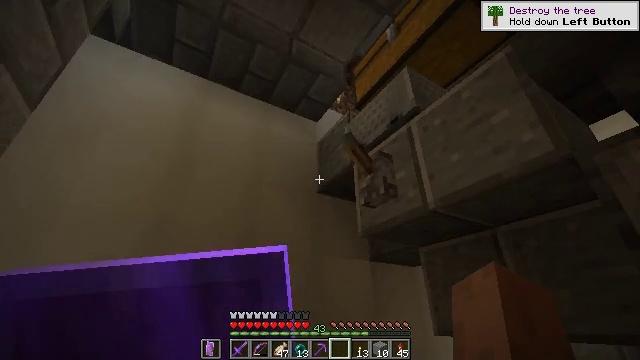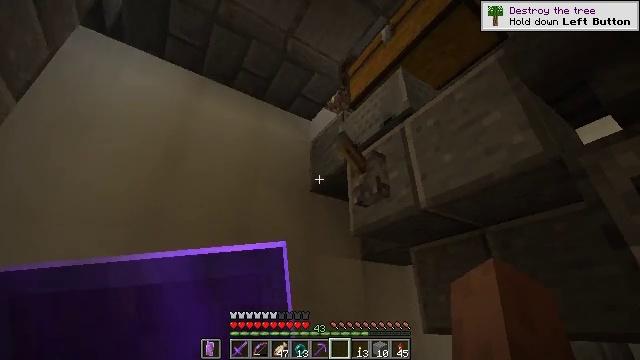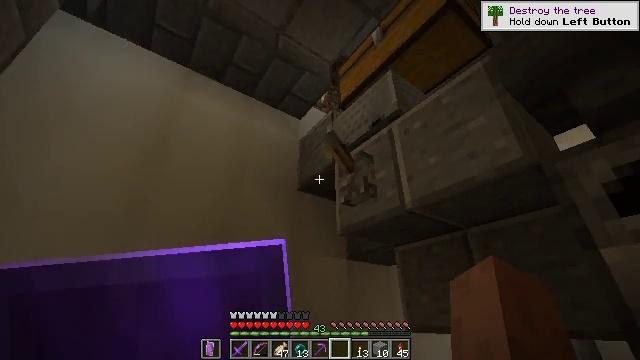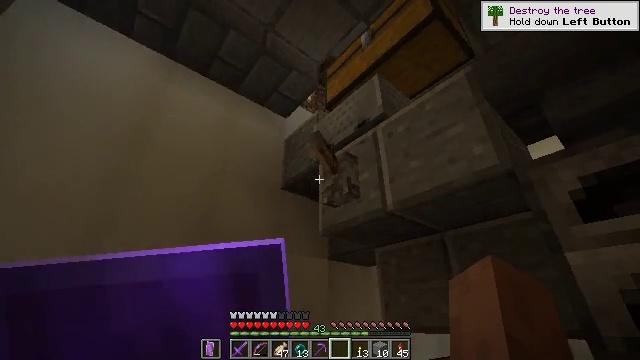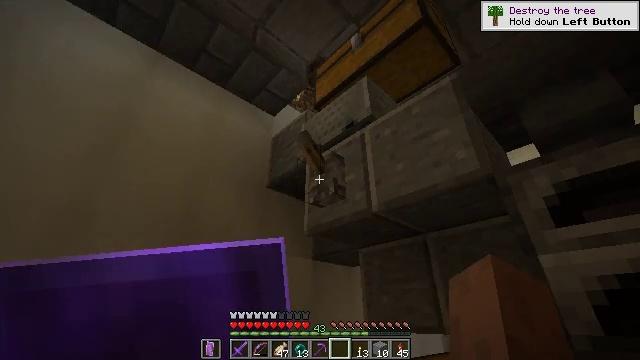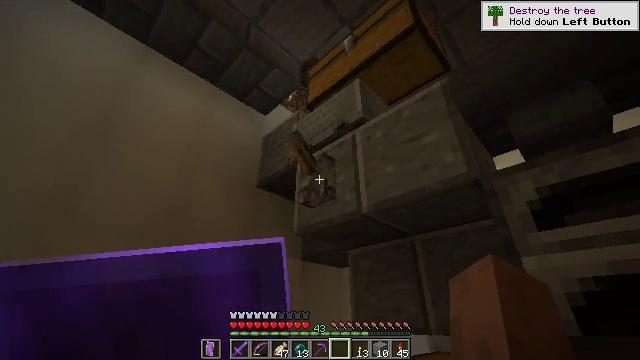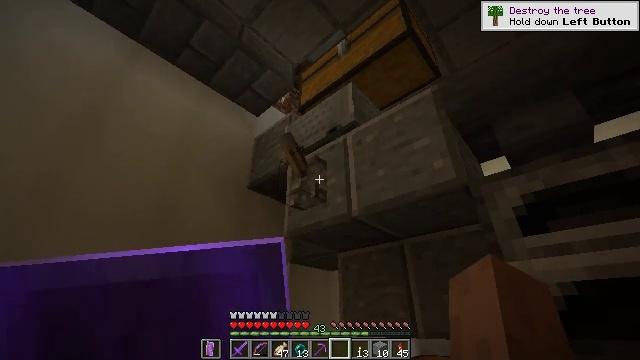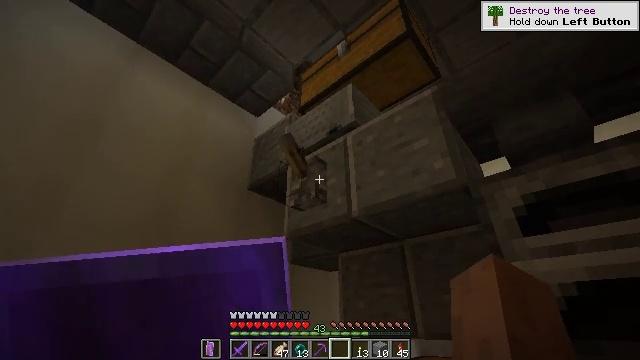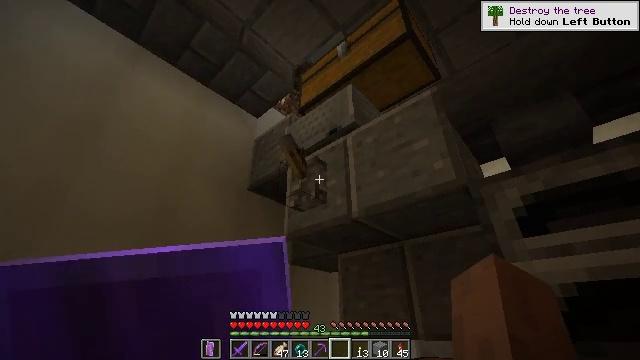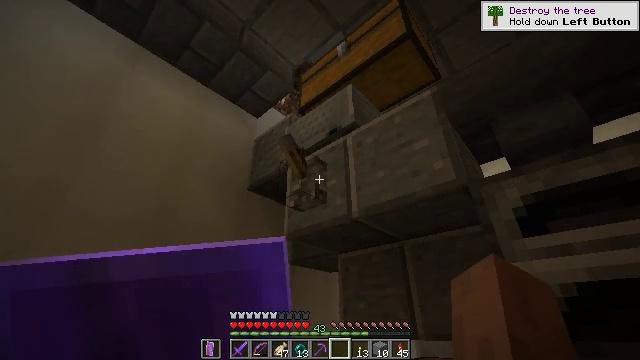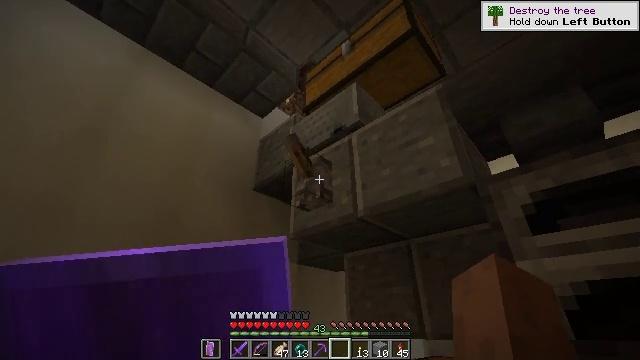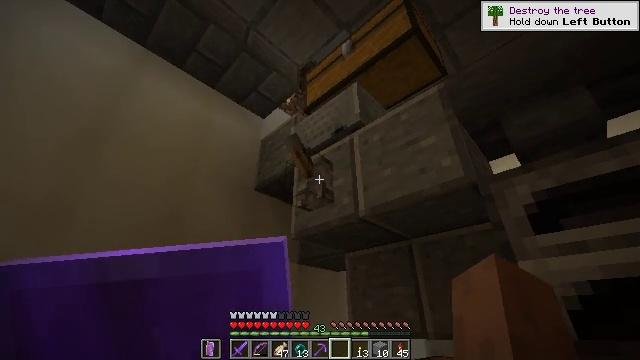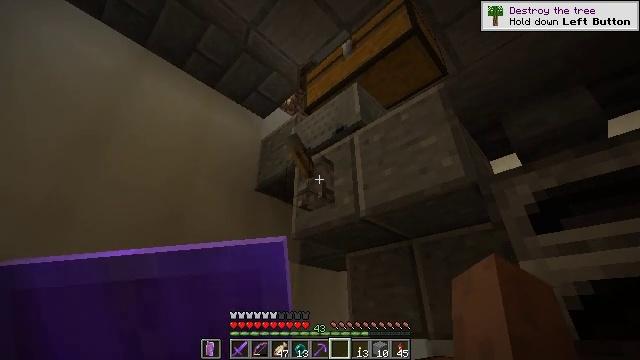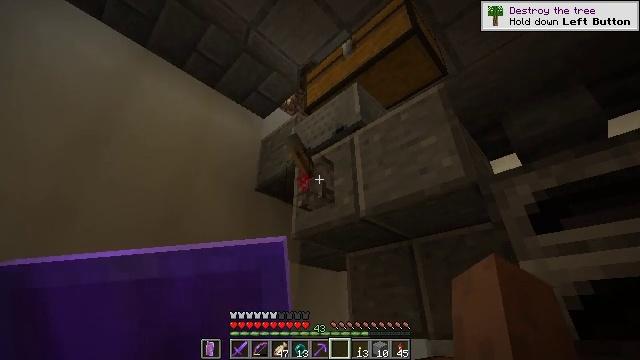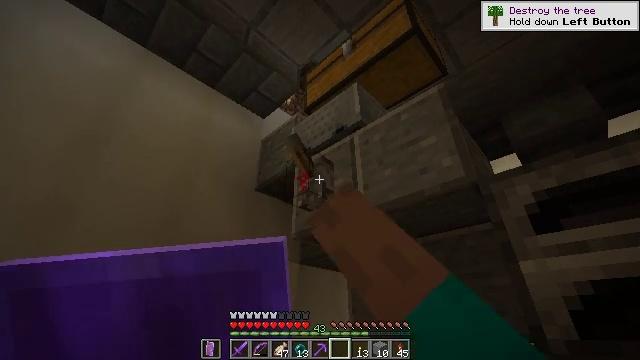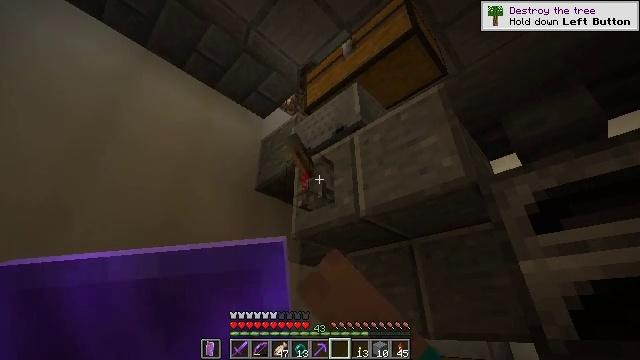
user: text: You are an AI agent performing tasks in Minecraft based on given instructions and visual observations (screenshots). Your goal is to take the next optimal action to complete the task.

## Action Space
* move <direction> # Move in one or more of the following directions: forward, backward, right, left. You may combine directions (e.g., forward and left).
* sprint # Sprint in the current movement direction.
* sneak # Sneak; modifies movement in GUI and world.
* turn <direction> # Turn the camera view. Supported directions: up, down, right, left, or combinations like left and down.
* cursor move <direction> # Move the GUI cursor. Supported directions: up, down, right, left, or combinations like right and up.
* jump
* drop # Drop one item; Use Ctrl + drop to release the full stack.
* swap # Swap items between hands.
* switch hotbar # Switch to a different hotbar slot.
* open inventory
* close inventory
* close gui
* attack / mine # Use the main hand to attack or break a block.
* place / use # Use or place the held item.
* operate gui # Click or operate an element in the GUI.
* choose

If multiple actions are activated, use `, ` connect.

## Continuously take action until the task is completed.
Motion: motion action
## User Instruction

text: Open your crafting table and make a redstone block.
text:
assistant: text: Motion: turn right
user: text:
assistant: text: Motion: turn right
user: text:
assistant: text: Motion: turn right
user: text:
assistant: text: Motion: turn right
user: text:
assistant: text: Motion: turn right
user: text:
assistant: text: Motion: turn right
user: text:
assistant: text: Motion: no_op
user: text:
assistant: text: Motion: no_op
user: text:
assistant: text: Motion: no_op
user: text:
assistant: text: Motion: turn left
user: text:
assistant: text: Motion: no_op
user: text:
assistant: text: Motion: no_op
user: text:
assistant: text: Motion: use / place
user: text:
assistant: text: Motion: use / place
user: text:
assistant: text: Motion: use / place
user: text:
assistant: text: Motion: use / place
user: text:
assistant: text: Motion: no_op
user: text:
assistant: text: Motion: no_op
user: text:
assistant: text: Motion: no_op
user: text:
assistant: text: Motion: no_op
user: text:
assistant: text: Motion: no_op
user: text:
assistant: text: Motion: no_op
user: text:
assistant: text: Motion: no_op
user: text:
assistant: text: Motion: no_op
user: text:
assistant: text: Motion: no_op
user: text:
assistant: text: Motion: no_op
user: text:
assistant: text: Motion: no_op
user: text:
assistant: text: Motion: no_op
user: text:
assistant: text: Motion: use / place
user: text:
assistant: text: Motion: use / place